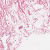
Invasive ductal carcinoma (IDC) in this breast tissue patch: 0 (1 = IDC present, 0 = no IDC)